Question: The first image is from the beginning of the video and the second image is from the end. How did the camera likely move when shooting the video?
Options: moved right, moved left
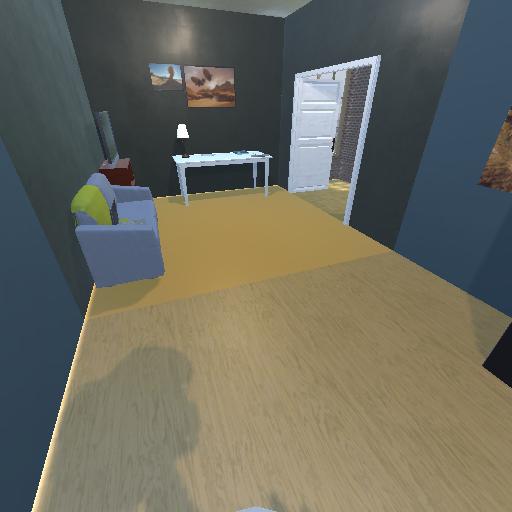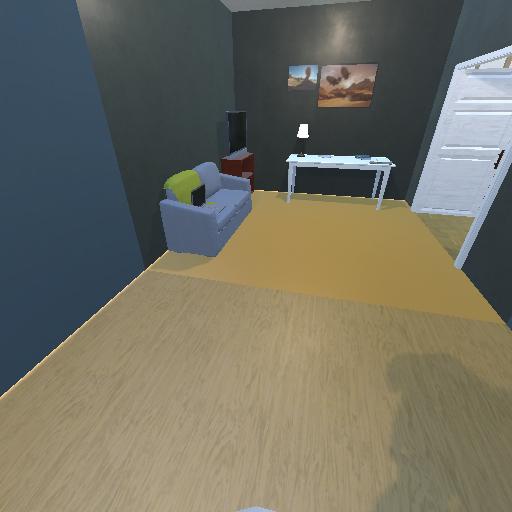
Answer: moved right